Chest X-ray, PA view. Patient: 48 years old, sex M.
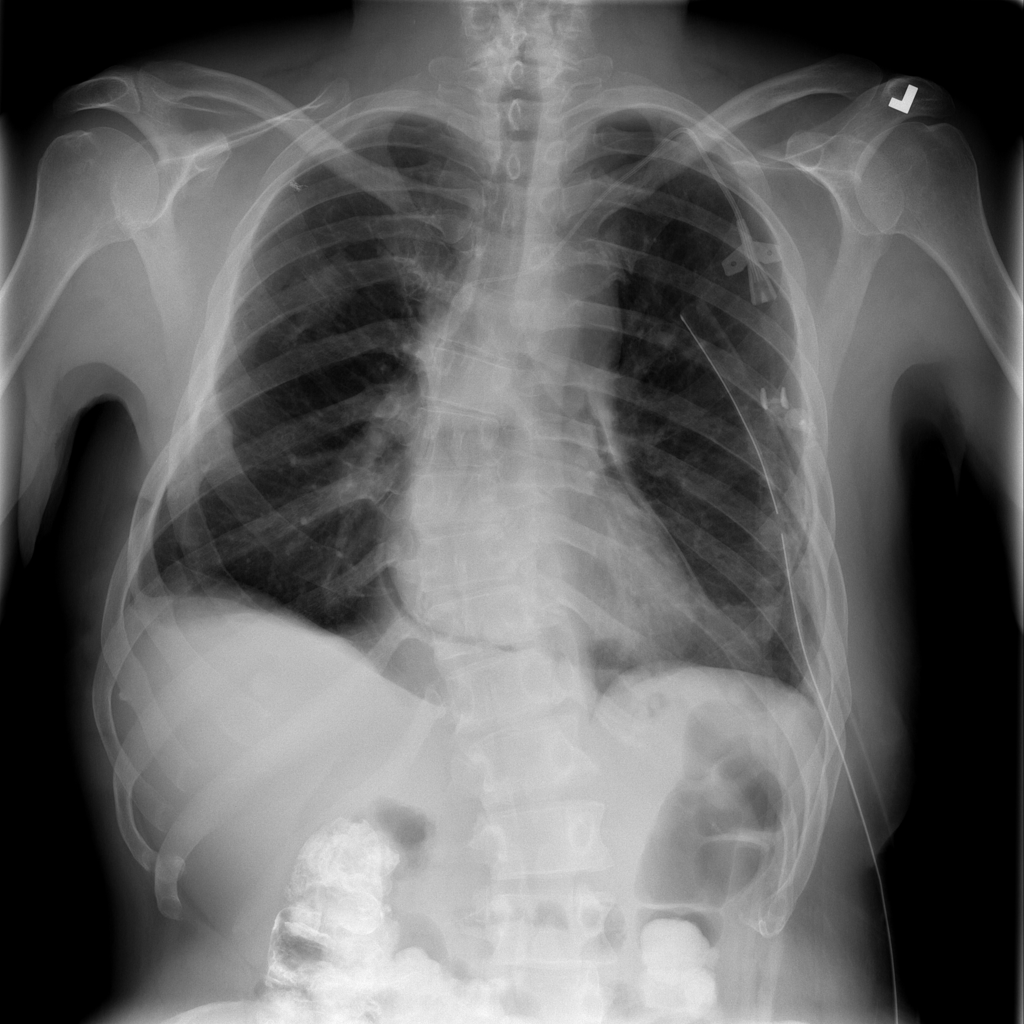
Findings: No Finding